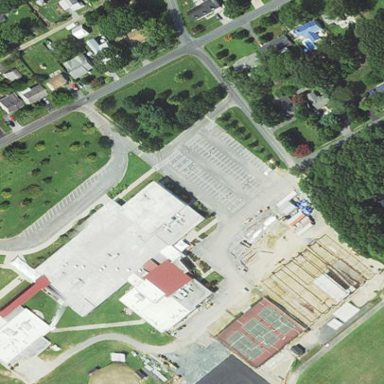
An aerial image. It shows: School building.